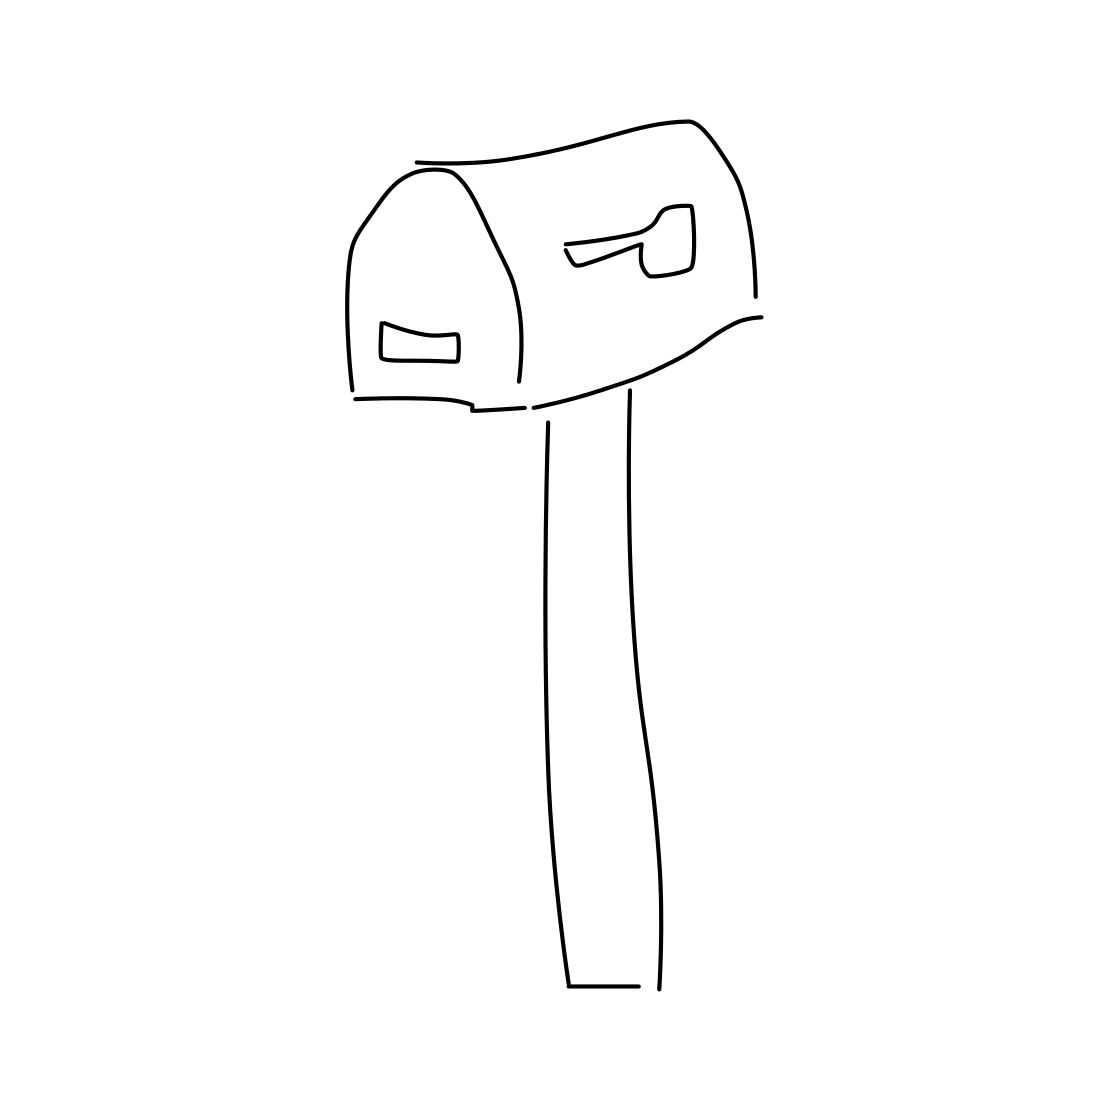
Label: mailbox